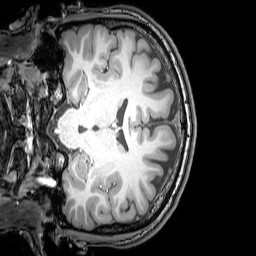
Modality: T1w
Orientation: coronal
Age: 24
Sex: male
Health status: healthy
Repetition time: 0.081 s
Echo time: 0.037 s